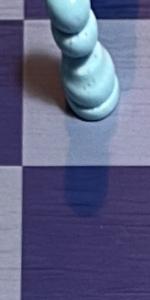
Label: Empty